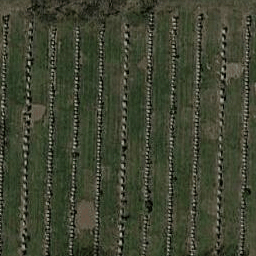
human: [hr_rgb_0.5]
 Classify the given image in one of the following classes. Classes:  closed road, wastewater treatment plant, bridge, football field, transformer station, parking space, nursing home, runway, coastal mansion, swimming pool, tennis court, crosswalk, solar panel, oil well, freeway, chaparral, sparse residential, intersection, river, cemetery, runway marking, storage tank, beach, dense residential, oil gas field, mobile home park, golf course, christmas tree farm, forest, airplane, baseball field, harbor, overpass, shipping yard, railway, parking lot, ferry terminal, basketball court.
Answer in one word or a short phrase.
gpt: cemetery